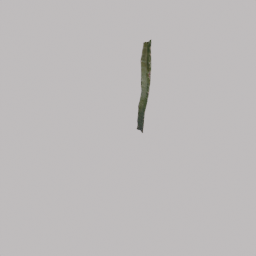
Label: nature